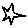
Label: star